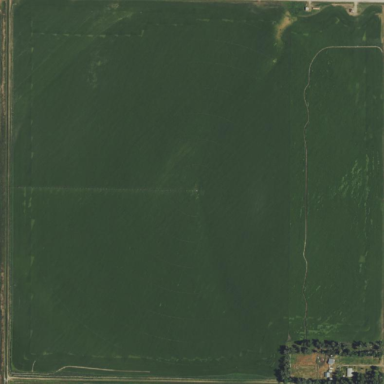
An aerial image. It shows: Farmland with pivot irrigation system.